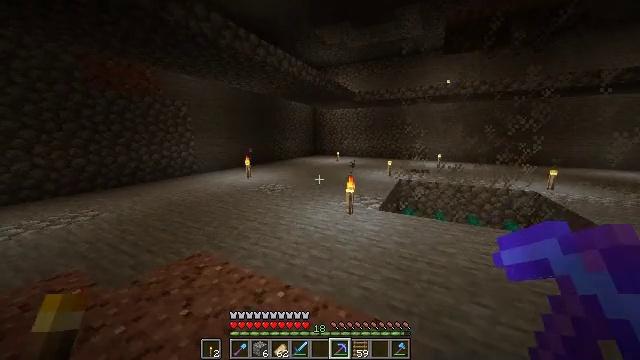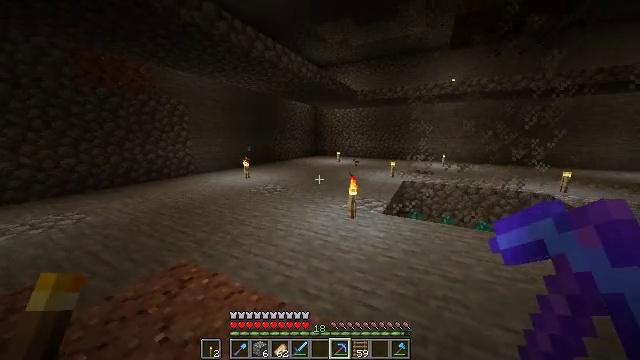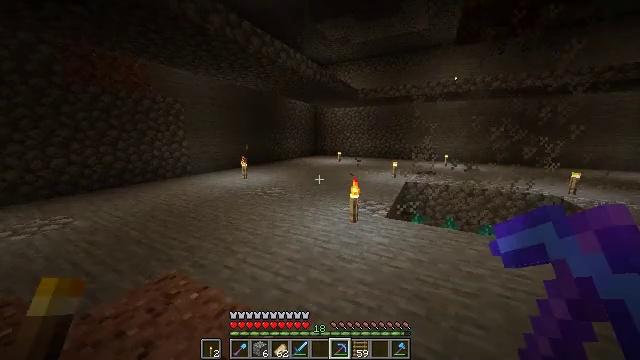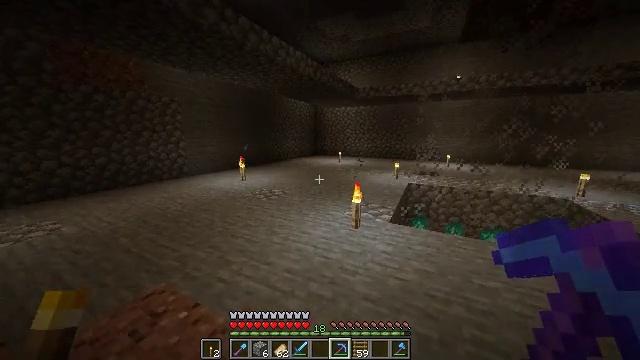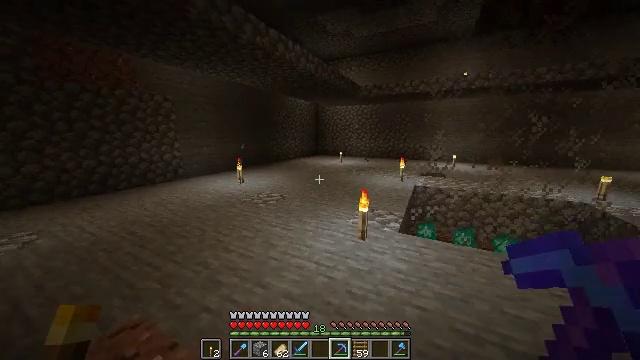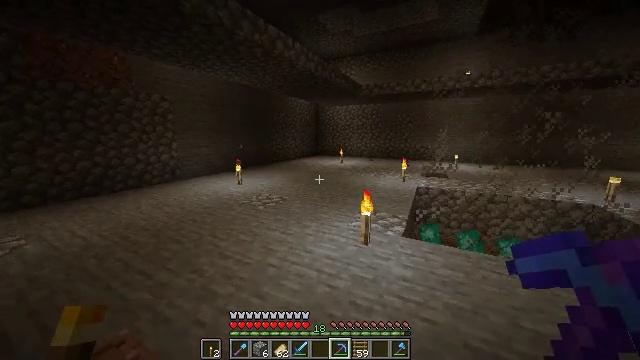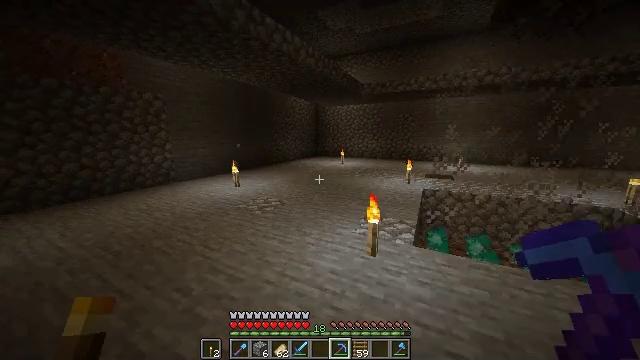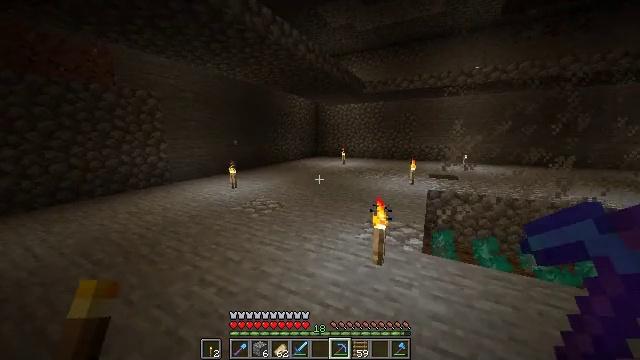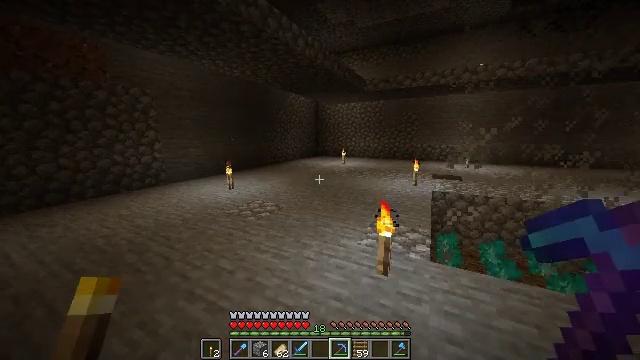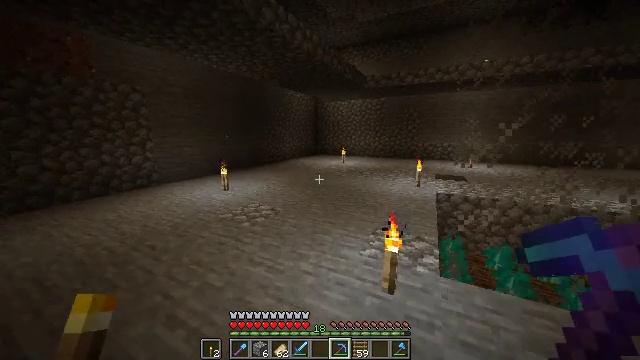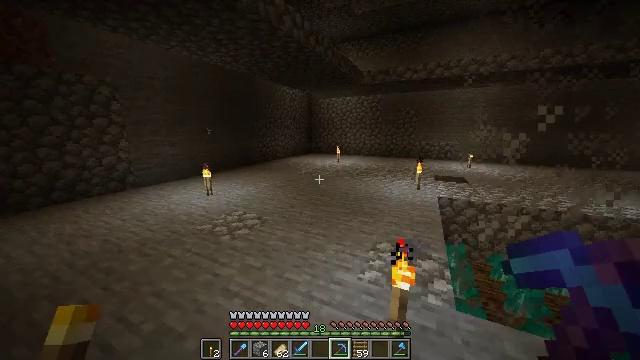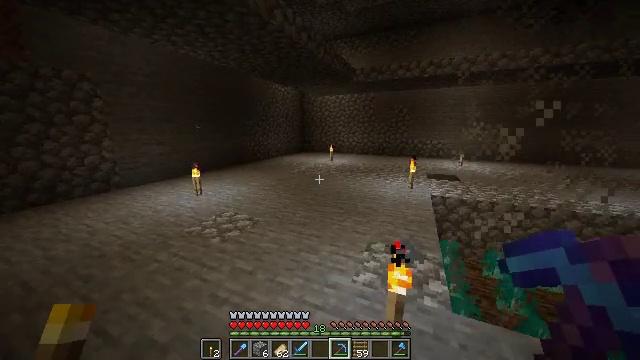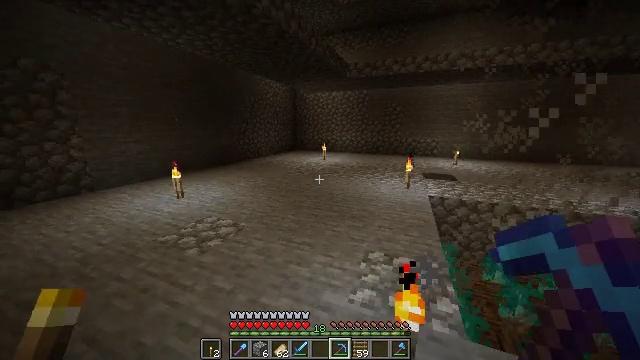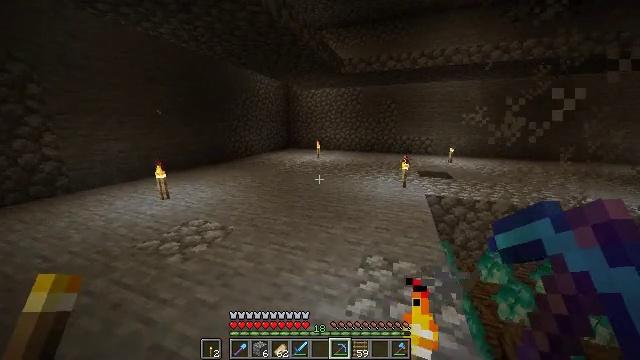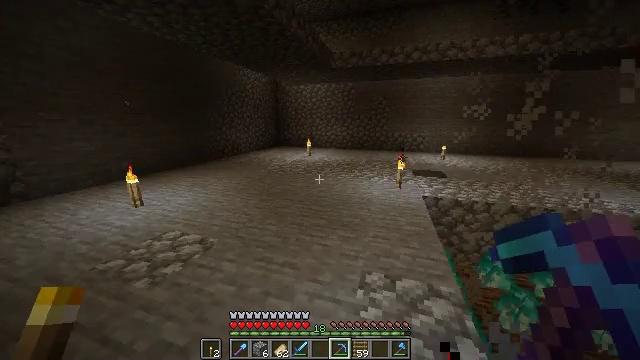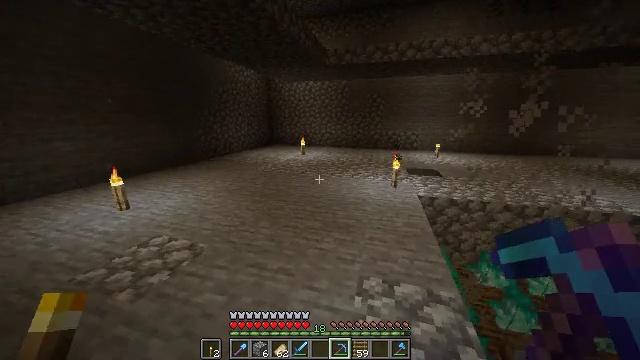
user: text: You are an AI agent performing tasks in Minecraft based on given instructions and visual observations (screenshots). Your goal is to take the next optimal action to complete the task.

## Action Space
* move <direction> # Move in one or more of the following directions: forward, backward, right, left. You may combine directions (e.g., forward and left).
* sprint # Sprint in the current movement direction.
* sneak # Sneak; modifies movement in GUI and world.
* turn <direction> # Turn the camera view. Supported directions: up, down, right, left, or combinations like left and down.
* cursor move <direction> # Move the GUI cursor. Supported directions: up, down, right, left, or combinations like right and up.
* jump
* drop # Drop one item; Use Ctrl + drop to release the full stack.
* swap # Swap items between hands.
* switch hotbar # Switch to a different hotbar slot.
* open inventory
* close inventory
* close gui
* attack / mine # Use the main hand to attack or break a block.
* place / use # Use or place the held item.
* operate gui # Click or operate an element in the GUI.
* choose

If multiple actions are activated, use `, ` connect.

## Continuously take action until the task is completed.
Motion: motion action
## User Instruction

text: Break the ladder to collect it.
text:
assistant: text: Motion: move forward, sprint
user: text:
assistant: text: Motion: move forward, sprint
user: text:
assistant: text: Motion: move forward, sprint
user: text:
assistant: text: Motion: move forward, sprint
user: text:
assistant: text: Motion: move forward
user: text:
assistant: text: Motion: move forward
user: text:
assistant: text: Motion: move forward, sprint
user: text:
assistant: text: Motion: move forward, sprint
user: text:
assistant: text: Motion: move forward, sprint
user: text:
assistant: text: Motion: move forward, sprint, turn right
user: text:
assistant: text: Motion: move forward, turn right
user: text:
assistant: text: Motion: move forward, turn right
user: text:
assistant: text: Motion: move forward, turn right
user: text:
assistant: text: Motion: move forward, turn right
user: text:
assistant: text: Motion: move forward, turn right
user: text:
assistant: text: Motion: move forward
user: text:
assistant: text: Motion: move forward
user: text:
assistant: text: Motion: move forward, turn right
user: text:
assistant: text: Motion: move forward, turn right
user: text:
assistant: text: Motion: move forward, turn right and down
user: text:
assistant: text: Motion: move forward, turn right and down
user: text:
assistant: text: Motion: move forward, turn right and down
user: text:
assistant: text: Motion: move forward, turn right and down
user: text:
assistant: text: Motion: move forward, turn right and down
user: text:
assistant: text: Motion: move forward, turn right
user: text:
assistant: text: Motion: move forward, turn right
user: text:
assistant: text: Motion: move forward
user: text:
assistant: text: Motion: move forward
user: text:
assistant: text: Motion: move forward
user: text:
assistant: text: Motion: move forward, turn down